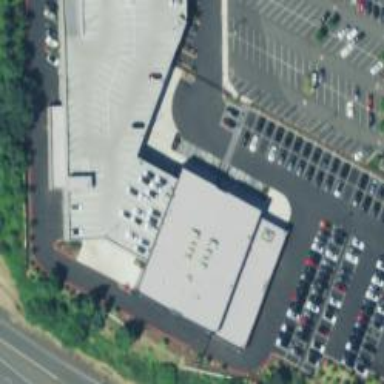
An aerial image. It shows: Car shop building.